九年级 · 度量几何学
如图, 若锐角 $\triangle A B C$ 内接于 $\odot O$, 点 $D$ 在 $\odot O$ 外 (与点 $C$ 在 $A B$ 同侧), 则下列三个结论: (1) $\sin \angle C$ $>\sin \angle \mathrm{D}$; (2) $\cos \angle \mathrm{C}>\cos \angle \mathrm{D}$; (3) $\tan \angle \mathrm{C}>\tan \angle \mathrm{D}$ 中, 正确的结论为 ( )

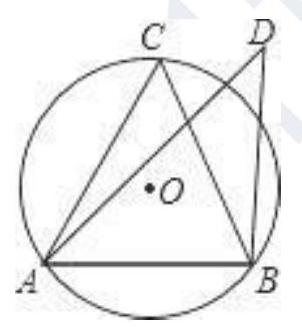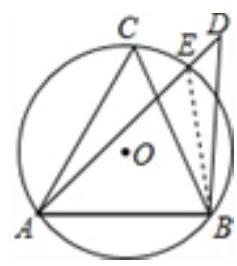
A. (1) (2)
B. (2)(3)
C. (1)(2)(3)
D. (1)(3)
答案: D
解析: 如图, 连接 $\mathrm{BE}$,

根据圆周角定理, 可得 $\angle \mathrm{C}=\angle \mathrm{AEB}, \because \angle \mathrm{AEB}=\angle \mathrm{D}+\angle \mathrm{DBE}, \therefore \angle \mathrm{AEB}>\angle \mathrm{D}, \therefore \angle \mathrm{C}>\angle \mathrm{D}$,根据锐角三角形函数的增减性, 可得, $\sin \angle \mathrm{C}>\sin \angle \mathrm{D}$, 故(1)正确; $\cos \angle \mathrm{C}<\cos \angle \mathrm{D}$, 故(2)错误; $\tan \angle \mathrm{C}>\tan \angle \mathrm{D}$, 故(3)正确; 故选 D.